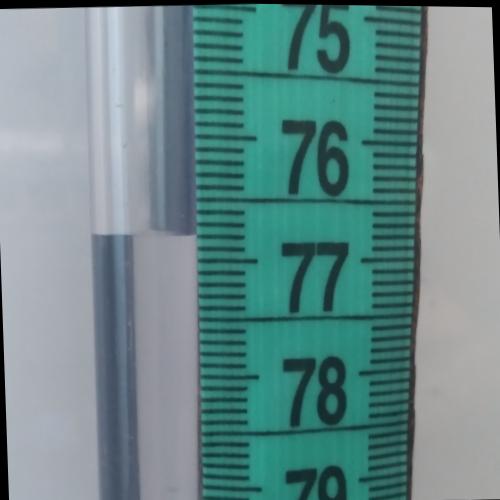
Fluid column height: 76.8 cm